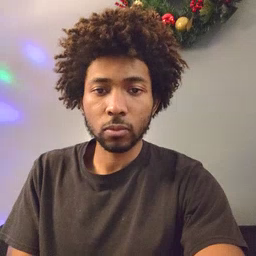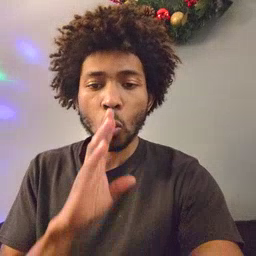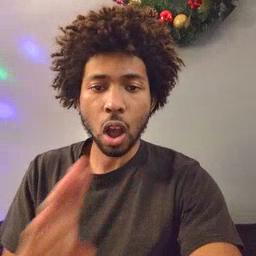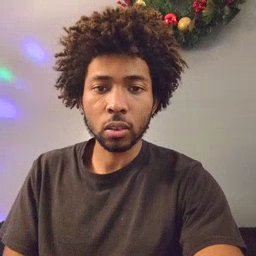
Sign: quiet